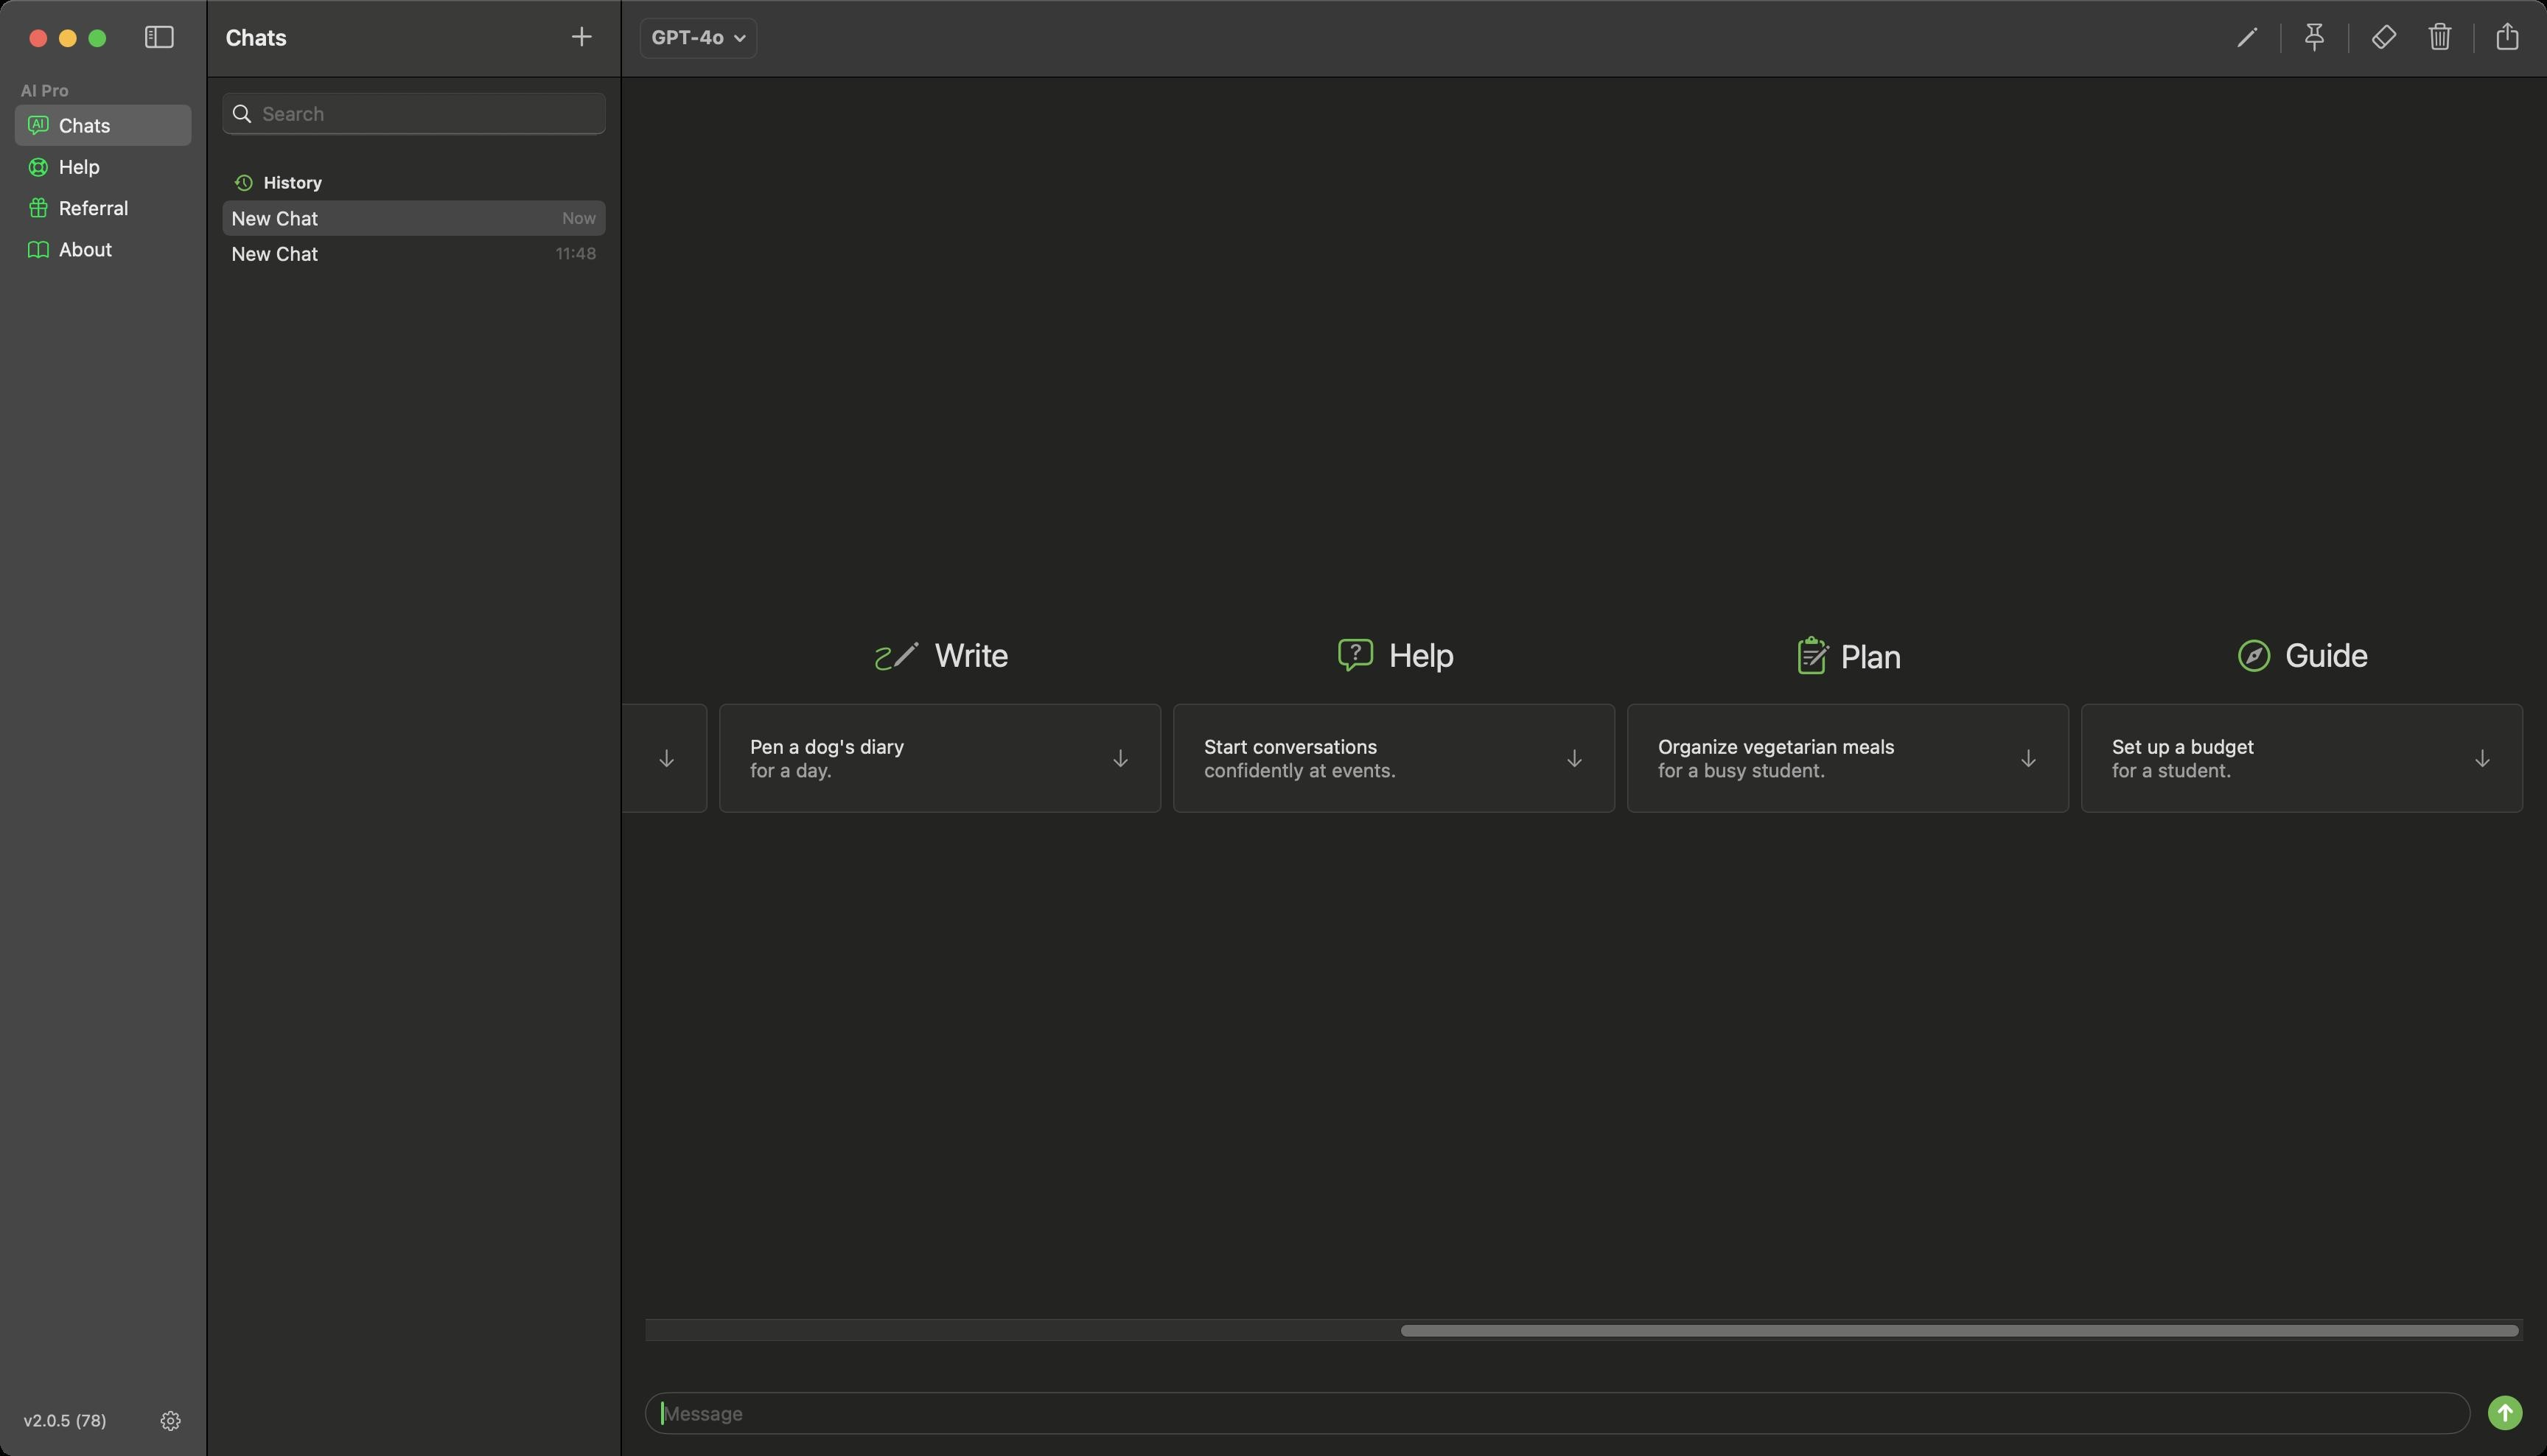
Accessibility tree:
{"name": "Chats", "role": "AXWindow", "description": null, "role_description": "standard window", "value": null, "position": "0.00;38.00", "size": "1728;988", "children": [{"name": null, "role": "AXGroup", "description": null, "role_description": "group", "value": null, "position": "0.00;0.00", "size": "1728;988", "children": [{"name": null, "role": "AXSplitGroup", "description": null, "role_description": "split group", "value": null, "position": "0.00;0.00", "size": "1728;988", "children": [{"name": null, "role": "AXGroup", "description": null, "role_description": "group", "value": null, "position": "0.00;0.00", "size": "140;988", "children": [{"name": null, "role": "AXScrollArea", "description": null, "role_description": "scroll area", "value": null, "position": "0.00;52.00", "size": "140;896", "children": [{"name": null, "role": "AXOutline", "description": "Sidebar", "role_description": "outline", "value": null, "position": "0.00;52.00", "size": "140;896", "children": [{"name": null, "role": "AXRow", "description": null, "role_description": "outline row", "value": null, "position": "0.00;52.00", "size": "140;19", "children": [{"name": null, "role": "AXCell", "description": null, "role_description": "cell", "value": null, "position": "10.00;52.00", "size": "120;19", "children": [{"name": null, "role": "AXGroup", "description": null, "role_description": "group", "value": null, "position": "14.00;52.00", "size": "124;19", "children": [{"name": null, "role": "AXHeading", "description": "AI Pro", "role_description": "heading", "value": null, "position": "14.00;54.50", "size": "33;14", "children": []}]}]}]}, {"name": null, "role": "AXRow", "description": null, "role_description": "outline row", "value": null, "position": "0.00;71.00", "size": "140;28", "children": [{"name": null, "role": "AXCell", "description": null, "role_description": "cell", "value": null, "position": "10.00;71.00", "size": "120;28", "children": [{"name": null, "role": "AXStaticText", "description": null, "role_description": "text", "value": "Chats", "position": "19.00;76.79", "size": "56;16", "children": []}]}]}, {"name": null, "role": "AXRow", "description": null, "role_description": "outline row", "value": null, "position": "0.00;99.00", "size": "140;28", "children": [{"name": null, "role": "AXCell", "description": null, "role_description": "cell", "value": null, "position": "10.00;99.00", "size": "120;28", "children": [{"name": null, "role": "AXStaticText", "description": null, "role_description": "text", "value": "Help", "position": "19.50;105.00", "size": "48;16", "children": []}]}]}, {"name": null, "role": "AXRow", "description": null, "role_description": "outline row", "value": null, "position": "0.00;127.00", "size": "140;28", "children": [{"name": null, "role": "AXCell", "description": null, "role_description": "cell", "value": null, "position": "10.00;127.00", "size": "120;28", "children": [{"name": null, "role": "AXStaticText", "description": null, "role_description": "text", "value": "Referral", "position": "20.00;133.04", "size": "68;16", "children": []}]}]}, {"name": null, "role": "AXRow", "description": null, "role_description": "outline row", "value": null, "position": "0.00;155.00", "size": "140;28", "children": [{"name": null, "role": "AXCell", "description": null, "role_description": "cell", "value": null, "position": "10.00;155.00", "size": "120;28", "children": [{"name": null, "role": "AXStaticText", "description": null, "role_description": "text", "value": "About", "position": "19.00;161.00", "size": "58;16", "children": []}]}]}, {"name": null, "role": "AXColumn", "description": null, "role_description": "column", "value": null, "position": "10.00;52.00", "size": "120;896", "children": []}]}]}, {"name": null, "role": "AXButton", "description": "v2.0.5 (78)", "role_description": "button", "value": null, "position": "16.00;957.00", "size": "57;14", "children": []}, {"name": null, "role": "AXButton", "description": "Settings", "role_description": "button", "value": null, "position": "108.00;956.00", "size": "16;16", "children": []}]}, {"name": null, "role": "AXSplitter", "description": null, "role_description": "splitter", "value": 140.0, "position": "140.00;52.00", "size": "1;936", "children": []}, {"name": null, "role": "AXGroup", "description": null, "role_description": "group", "value": null, "position": "141.00;0.00", "size": "280;988", "children": [{"name": null, "role": "AXScrollArea", "description": null, "role_description": "scroll area", "value": null, "position": "141.00;52.00", "size": "280;936", "children": [{"name": null, "role": "AXTable", "description": null, "role_description": "list", "value": null, "position": "141.00;52.00", "size": "280;936", "children": [{"name": null, "role": "AXRow", "description": null, "role_description": "table row", "value": null, "position": "141.00;62.00", "size": "280;30", "children": [{"name": null, "role": "AXCell", "description": null, "role_description": "cell", "value": null, "position": "157.00;62.00", "size": "248;30", "children": [{"name": null, "role": "AXTextField", "description": null, "role_description": "search text field", "value": "", "position": "150.00;62.00", "size": "262;30", "children": [{"name": "", "role": "AXButton", "description": "Search", "role_description": "button", "value": null, "position": "152.00;66.00", "size": "25;22", "children": []}]}]}]}, {"name": null, "role": "AXRow", "description": null, "role_description": "table row", "value": null, "position": "141.00;112.00", "size": "280;0", "children": [{"name": null, "role": "AXCell", "description": null, "role_description": "cell", "value": null, "position": "141.00;112.00", "size": "280;0", "children": [{"name": null, "role": "AXGroup", "description": null, "role_description": "group", "value": null, "position": "157.00;112.00", "size": "248;0", "children": []}]}]}, {"name": null, "role": "AXRow", "description": null, "role_description": "table row", "value": null, "position": "141.00;112.00", "size": "280;24", "children": [{"name": null, "role": "AXCell", "description": null, "role_description": "cell", "value": null, "position": "157.00;112.00", "size": "248;24", "children": [{"name": null, "role": "AXStaticText", "description": null, "role_description": "text", "value": "History", "position": "159.00;116.94", "size": "60;14", "children": []}]}]}, {"name": null, "role": "AXRow", "description": null, "role_description": "table row", "value": null, "position": "141.00;136.00", "size": "280;24", "children": [{"name": null, "role": "AXCell", "description": null, "role_description": "cell", "value": null, "position": "157.00;136.00", "size": "248;24", "children": [{"name": null, "role": "AXButton", "description": "New Chat, Now", "role_description": "button", "value": null, "position": "157.00;140.00", "size": "248;16", "children": []}]}]}, {"name": null, "role": "AXRow", "description": null, "role_description": "table row", "value": null, "position": "141.00;160.00", "size": "280;24", "children": [{"name": null, "role": "AXCell", "description": null, "role_description": "cell", "value": null, "position": "157.00;160.00", "size": "248;24", "children": [{"name": null, "role": "AXButton", "description": "New Chat, 11:48", "role_description": "button", "value": null, "position": "157.00;164.00", "size": "248;16", "children": []}]}]}, {"name": null, "role": "AXColumn", "description": null, "role_description": "column", "value": null, "position": "151.00;52.00", "size": "260;936", "children": []}]}]}]}, {"name": null, "role": "AXSplitter", "description": null, "role_description": "splitter", "value": 280.0, "position": "421.00;52.00", "size": "1;936", "children": []}, {"name": null, "role": "AXGroup", "description": null, "role_description": "group", "value": null, "position": "422.00;0.00", "size": "1306;988", "children": [{"name": null, "role": "AXScrollArea", "description": null, "role_description": "scroll area", "value": null, "position": "438.00;76.00", "size": "1274;834", "children": [{"name": null, "role": "AXOpaqueProviderGroup", "description": null, "role_description": "list", "value": null, "position": "-436.00;429.00", "size": "2148;122", "children": [{"name": null, "role": "AXStaticText", "description": null, "role_description": "text", "value": "Create", "position": "-335.00;430.50", "size": "100;28", "children": []}, {"name": null, "role": "AXButton", "description": "Devise a zero-gravity sport, for space travelers.", "role_description": "button", "value": null, "position": "-436.00;477.50", "size": "300;74", "children": []}, {"name": null, "role": "AXStaticText", "description": null, "role_description": "text", "value": "Explain", "position": "-29.00;429.00", "size": "104;32", "children": []}, {"name": null, "role": "AXButton", "description": "Describe rainbows, to a 5-year-old.", "role_description": "button", "value": null, "position": "-128.00;477.50", "size": "300;74", "children": []}, {"name": null, "role": "AXStaticText", "description": null, "role_description": "text", "value": "Entertain", "position": "267.50;431.50", "size": "128;26", "children": []}, {"name": null, "role": "AXButton", "description": "Reimagine a classic fairy tale, set in the modern world.", "role_description": "button", "value": null, "position": "180.00;477.50", "size": "300;74", "children": []}, {"name": null, "role": "AXStaticText", "description": null, "role_description": "text", "value": "Write", "position": "593.00;431.25", "size": "91;26", "children": []}, {"name": null, "role": "AXButton", "description": "Pen a dog's diary, for a day.", "role_description": "button", "value": null, "position": "488.00;477.50", "size": "300;74", "children": []}, {"name": null, "role": "AXStaticText", "description": null, "role_description": "text", "value": "Help", "position": "908.00;431.25", "size": "79;26", "children": []}, {"name": null, "role": "AXButton", "description": "Start conversations, confidently at events.", "role_description": "button", "value": null, "position": "796.00;477.50", "size": "300;74", "children": []}, {"name": null, "role": "AXStaticText", "description": null, "role_description": "text", "value": "Plan", "position": "1220.00;431.50", "size": "70;27", "children": []}, {"name": null, "role": "AXButton", "description": "Organize vegetarian meals, for a busy student.", "role_description": "button", "value": null, "position": "1104.00;477.50", "size": "300;74", "children": []}, {"name": null, "role": "AXStaticText", "description": null, "role_description": "text", "value": "Guide", "position": "1518.50;431.50", "size": "89;26", "children": []}, {"name": null, "role": "AXButton", "description": "Set up a budget, for a student.", "role_description": "button", "value": null, "position": "1412.00;477.50", "size": "300;74", "children": []}]}, {"name": null, "role": "AXScrollBar", "description": null, "role_description": "scroll bar", "value": 1.0, "position": "438.00;895.00", "size": "1274;15", "children": [{"name": null, "role": "AXValueIndicator", "description": null, "role_description": "value indicator", "value": 1.0, "position": "949.50;895.00", "size": "760;15", "children": []}, {"name": null, "role": "AXButton", "description": null, "role_description": "increment arrow button", "value": null, "position": "438.00;895.00", "size": "0;0", "children": []}, {"name": null, "role": "AXButton", "description": null, "role_description": "decrement arrow button", "value": null, "position": "438.00;895.00", "size": "0;0", "children": []}, {"name": null, "role": "AXButton", "description": null, "role_description": "increment page button", "value": null, "position": "1710.00;895.00", "size": "2;15", "children": []}, {"name": null, "role": "AXButton", "description": null, "role_description": "decrement page button", "value": null, "position": "438.00;895.00", "size": "511;15", "children": []}]}]}, {"name": null, "role": "AXScrollArea", "description": null, "role_description": "scroll area", "value": null, "position": "422.00;52.00", "size": "1306;882", "children": []}, {"name": null, "role": "AXStaticText", "description": null, "role_description": "text", "value": "Message", "position": "450.00;951.00", "size": "54;16", "children": []}, {"name": null, "role": "AXScrollArea", "description": null, "role_description": "scroll area", "value": null, "position": "444.00;951.00", "size": "1226;16", "children": [{"name": null, "role": "AXTextArea", "description": null, "role_description": "text entry area", "value": "", "position": "444.00;951.00", "size": "1211;16", "children": []}, {"name": null, "role": "AXScrollBar", "description": null, "role_description": "scroll bar", "value": 0.0, "position": "1655.00;951.00", "size": "15;16", "children": []}]}, {"name": null, "role": "AXButton", "description": "Arrow Up Circle", "role_description": "button", "value": null, "position": "1688.00;947.00", "size": "24;24", "children": []}]}]}]}, {"name": null, "role": "AXToolbar", "description": null, "role_description": "toolbar", "value": null, "position": "0.00;0.00", "size": "1728;52", "children": [{"name": null, "role": "AXButton", "description": "Hide Sidebar", "role_description": "button", "value": null, "position": "87.00;0.00", "size": "42;52", "children": [{"name": null, "role": "AXButton", "description": "Hide Sidebar", "role_description": "button", "value": null, "position": "96.50;14.00", "size": "24;18", "children": []}]}, {"name": null, "role": "AXButton", "description": "New Chat", "role_description": "button", "value": null, "position": "377.00;0.00", "size": "36;52", "children": [{"name": null, "role": "AXButton", "description": "New Chat", "role_description": "button", "value": null, "position": "386.00;14.00", "size": "18;17", "children": []}]}, {"name": null, "role": "AXGroup", "description": null, "role_description": "group", "value": null, "position": "430.00;0.00", "size": "88;52", "children": [{"name": "GPT-4o", "role": "AXPopUpButton", "description": null, "role_description": "pop up button", "value": null, "position": "434.00;12.00", "size": "80;28", "children": []}]}, {"name": null, "role": "AXButton", "description": "Edit Chat", "role_description": "button", "value": null, "position": "1507.00;0.00", "size": "36;52", "children": [{"name": null, "role": "AXButton", "description": "Edit Chat", "role_description": "button", "value": null, "position": "1516.00;14.00", "size": "18;17", "children": []}]}, {"name": null, "role": "AXButton", "description": "Pin Chat", "role_description": "button", "value": null, "position": "1552.00;0.00", "size": "37;52", "children": [{"name": null, "role": "AXButton", "description": "Pin Chat", "role_description": "button", "value": null, "position": "1561.00;14.00", "size": "19;22", "children": []}]}, {"name": null, "role": "AXButton", "description": "Clear Chat", "role_description": "button", "value": null, "position": "1598.00;0.00", "size": "39;52", "children": [{"name": null, "role": "AXButton", "description": "Clear Chat", "role_description": "button", "value": null, "position": "1607.50;14.00", "size": "20;20", "children": []}]}, {"name": null, "role": "AXButton", "description": "Delete Chat", "role_description": "button", "value": null, "position": "1637.00;0.00", "size": "37;52", "children": [{"name": null, "role": "AXButton", "description": "Delete Chat", "role_description": "button", "value": null, "position": "1646.00;14.00", "size": "19;22", "children": []}]}, {"name": null, "role": "AXButton", "description": "Share Chat", "role_description": "button", "value": null, "position": "1683.00;0.00", "size": "37;52", "children": [{"name": null, "role": "AXButton", "description": "Share Chat", "role_description": "button", "value": null, "position": "1692.00;14.00", "size": "19;23", "children": []}]}]}, {"name": null, "role": "AXButton", "description": null, "role_description": "close button", "value": null, "position": "19.00;18.00", "size": "14;16", "children": []}, {"name": null, "role": "AXButton", "description": null, "role_description": "full screen button", "value": null, "position": "59.00;18.00", "size": "14;16", "children": [{"name": null, "role": "AXGroup", "description": null, "role_description": "group", "value": null, "position": "59.00;18.00", "size": "14;16", "children": [{"name": null, "role": "AXGroup", "description": null, "role_description": "group", "value": null, "position": "59.00;18.00", "size": "14;16", "children": []}]}]}, {"name": null, "role": "AXButton", "description": null, "role_description": "minimize button", "value": null, "position": "39.00;18.00", "size": "14;16", "children": []}, {"name": null, "role": "AXStaticText", "description": null, "role_description": "text", "value": "Chats", "position": "149.00;0.00", "size": "228;52", "children": []}]}